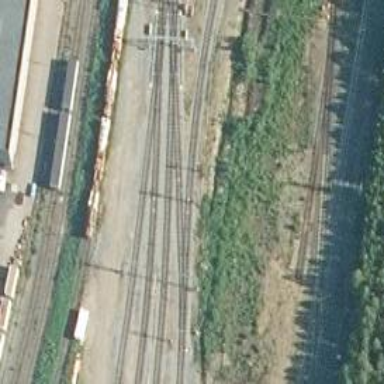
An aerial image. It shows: Railway signal.